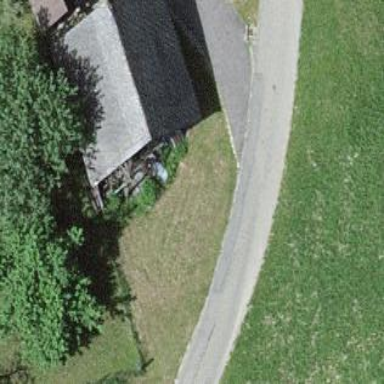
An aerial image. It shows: Barn.